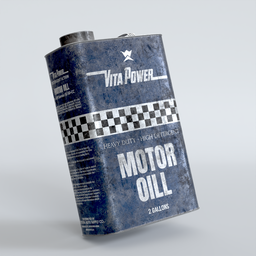
Label: tools